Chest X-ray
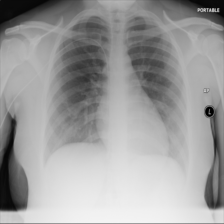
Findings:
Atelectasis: negative
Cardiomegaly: negative
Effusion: negative
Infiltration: negative
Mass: negative
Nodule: negative
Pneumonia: negative
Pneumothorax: negative
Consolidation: negative
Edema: negative
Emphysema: negative
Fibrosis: negative
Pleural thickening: negative
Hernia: negative